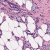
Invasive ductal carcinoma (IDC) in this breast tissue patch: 1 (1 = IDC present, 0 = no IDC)